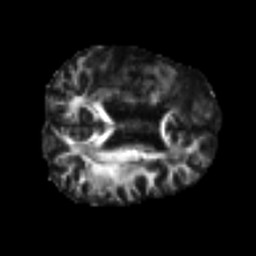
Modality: FA
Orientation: axial
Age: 64
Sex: male
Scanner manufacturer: siemens
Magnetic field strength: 3 T
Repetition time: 4.999 s
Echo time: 0.07946 s